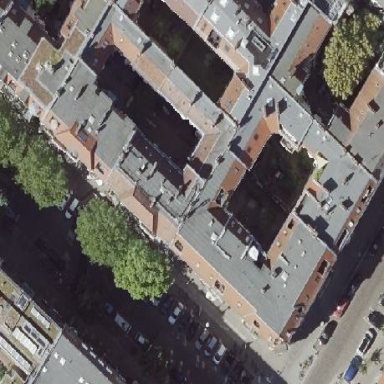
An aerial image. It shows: Residential building with double saltbox roof shape.